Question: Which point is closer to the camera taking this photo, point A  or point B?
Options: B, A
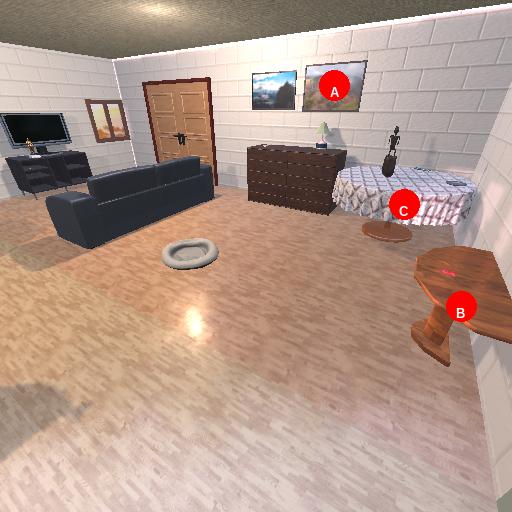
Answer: B